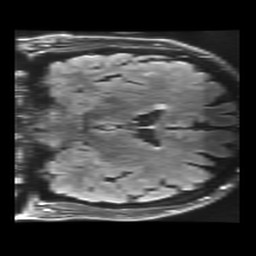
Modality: FLAIR
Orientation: coronal
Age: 68
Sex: male
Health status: healthy
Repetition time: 12 s
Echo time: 0.09782 s